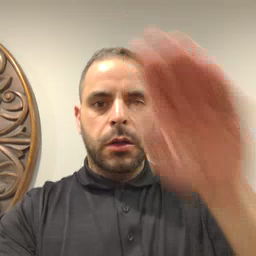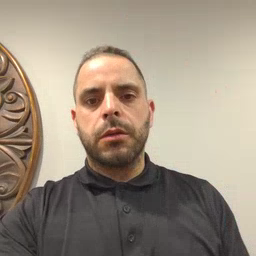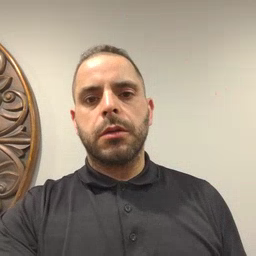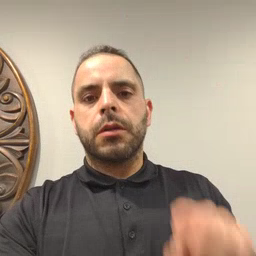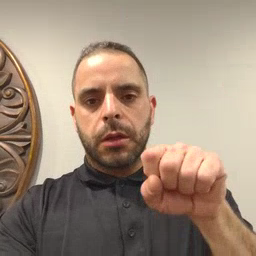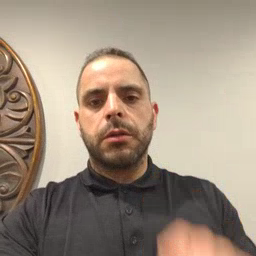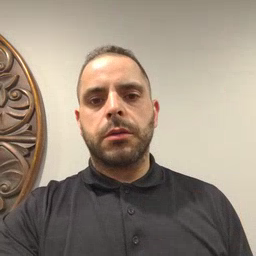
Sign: yes